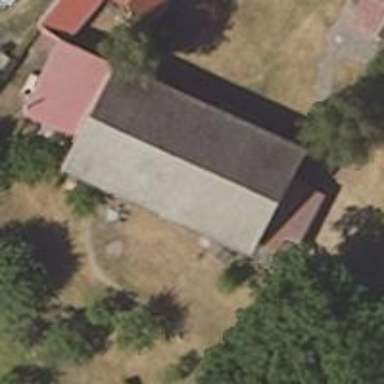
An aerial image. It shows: Rural barn.